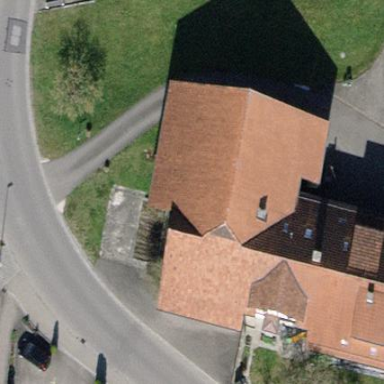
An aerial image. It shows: Farm building with gabled roof.